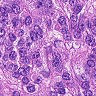
Metastatic tissue present: yes